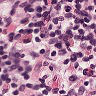
Metastatic tissue present: no